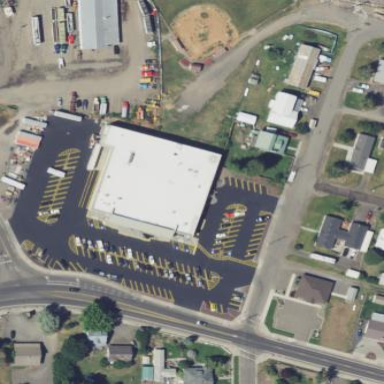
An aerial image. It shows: Commercial building housing supermarket.